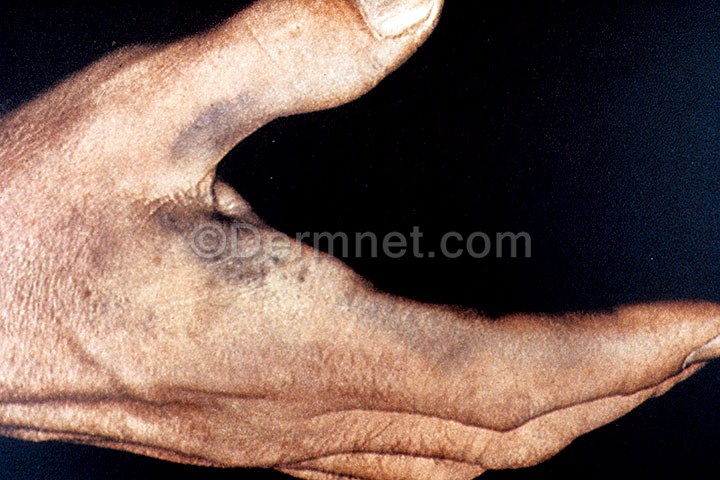
Disease: Systemic Disease